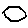
Label: hexagon